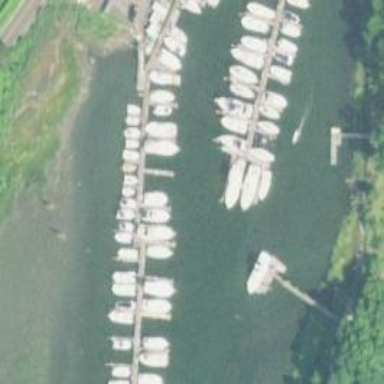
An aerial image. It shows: Man-made pier.